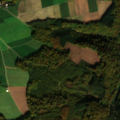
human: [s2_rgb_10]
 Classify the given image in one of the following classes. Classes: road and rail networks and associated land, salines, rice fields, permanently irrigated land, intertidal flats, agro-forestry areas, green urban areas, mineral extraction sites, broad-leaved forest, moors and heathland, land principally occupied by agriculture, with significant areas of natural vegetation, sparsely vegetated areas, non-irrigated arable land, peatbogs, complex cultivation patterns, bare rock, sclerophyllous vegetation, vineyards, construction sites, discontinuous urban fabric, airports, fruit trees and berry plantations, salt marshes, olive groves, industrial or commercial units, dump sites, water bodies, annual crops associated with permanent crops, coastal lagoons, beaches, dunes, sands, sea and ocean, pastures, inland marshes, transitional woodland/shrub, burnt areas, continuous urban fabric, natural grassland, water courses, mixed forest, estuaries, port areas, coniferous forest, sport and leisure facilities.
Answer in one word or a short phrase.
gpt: discontinuous urban fabric, non-irrigated arable land, pastures, broad-leaved forest